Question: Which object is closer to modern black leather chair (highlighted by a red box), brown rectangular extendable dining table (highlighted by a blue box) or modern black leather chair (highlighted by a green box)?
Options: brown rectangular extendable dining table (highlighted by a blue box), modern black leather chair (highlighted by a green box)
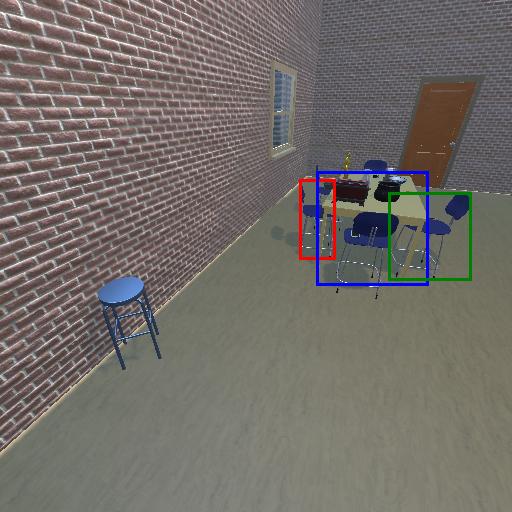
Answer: brown rectangular extendable dining table (highlighted by a blue box)